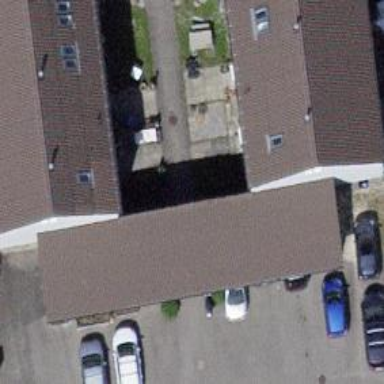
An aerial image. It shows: Group of garages.